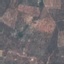
Land use / land cover class: PermanentCrop